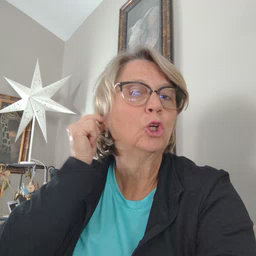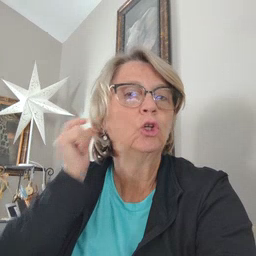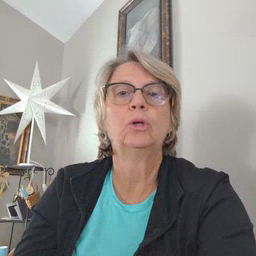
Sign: ear